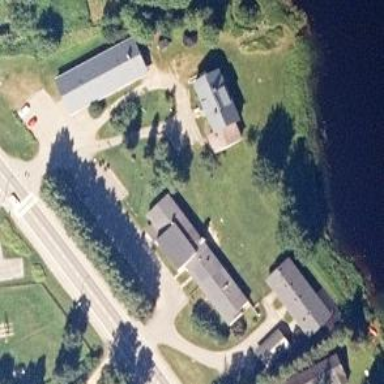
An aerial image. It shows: Public building.